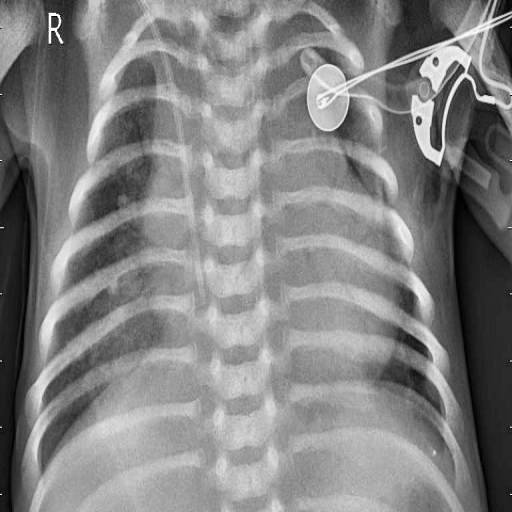
Finding: PNEUMONIA